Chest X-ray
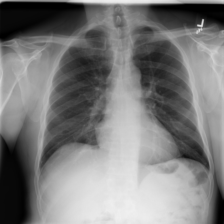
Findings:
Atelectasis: negative
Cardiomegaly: negative
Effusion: negative
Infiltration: negative
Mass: negative
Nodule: negative
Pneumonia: negative
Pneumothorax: negative
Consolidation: negative
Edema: negative
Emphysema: negative
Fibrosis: negative
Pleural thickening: negative
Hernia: negative